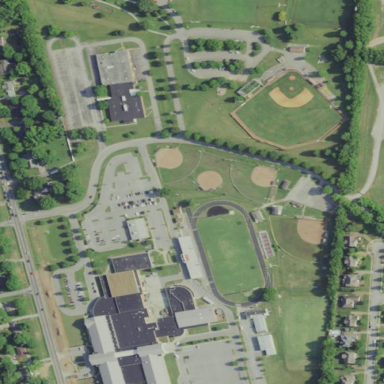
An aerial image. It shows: School.